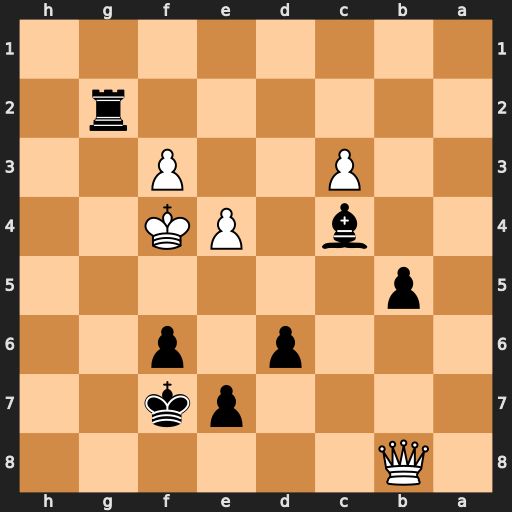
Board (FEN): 1Q6/4pk2/3p1p2/1p6/2b1PK2/2P2P2/6r1/8
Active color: b
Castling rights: -
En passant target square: -
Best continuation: e5+ Ke3 Re2#